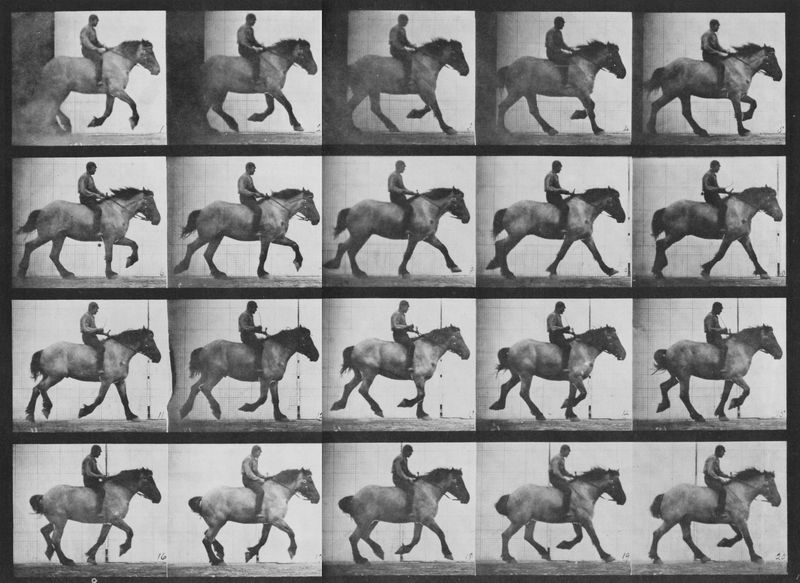
Titel: Hansel mit Reiter (0.36 Sekunden)
Künstler: Eadweard Muybridge
Schlagwörter: kopf, mann, schatten, weiß, menschen, sitzen, bewegung, grau, licht, schwarz, hose, wand, halten, mensch, bild, gehen, boden, sitzend, pferd, pferde, pony, reiter, beine, bewegt, huf, hufe, mähne, reiten, ritt, sattel, schwanz, schweif, zaumzeug, zügel, bein, seitlich, bilder, fotos, haltung, studie, laufen, weis, luft, wehen, streifen, foto, fotografie, photographie, muskulös, schwarz weiss, lauf, reihe, helm, schritt, viel, trense, photo, studien, quadrate, serie, ross, pfer, film, stute, männchen, horizontal, schweiff, gallopp, rösser, tempo, abfolge, einzelbilder, zwanzig, verlauf, cheval, hengst, fotof, galopp, photografie, bildchen, trab, weh, vertikal, mouvement, trait, auflösung, reitend, bewegungsstudie, jockey, folge, sequenz, bewegungsstudien, kaltblüter, cavalier, dia, phot, fotografien, fotod, animation, saumzeug, phasen, kaltblut, edward, zeitlupe, fotoserie, bewegungsablauf, bilde, camera, muybridge, décomposition, sequenzen, pas, bewgung, fotographien, gangarten, bildstreifen, einzelbild, einzelaufnahmen, fortbewegen, gangart, haflinger, kein satte, kein sattel, movement, serienbild, 20, tehcnik, slow motion, norweger, angaloppieren, eduard mybridge, galop, trot, cheval de trait, multiples, pultiple, multiple, gallaup, galaup, gallop, pat, cru, myubridge, mayer, chrono-photographie, galot, allure